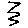
Label: zigzag